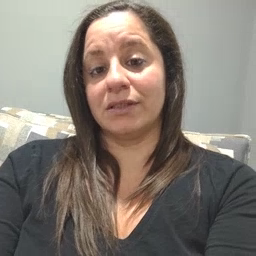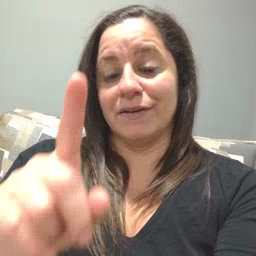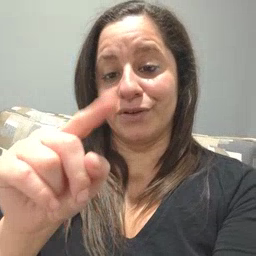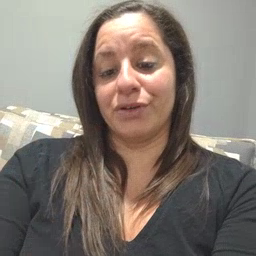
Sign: finger